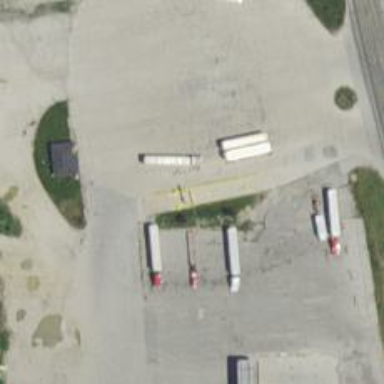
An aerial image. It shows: Weighbridge facility.